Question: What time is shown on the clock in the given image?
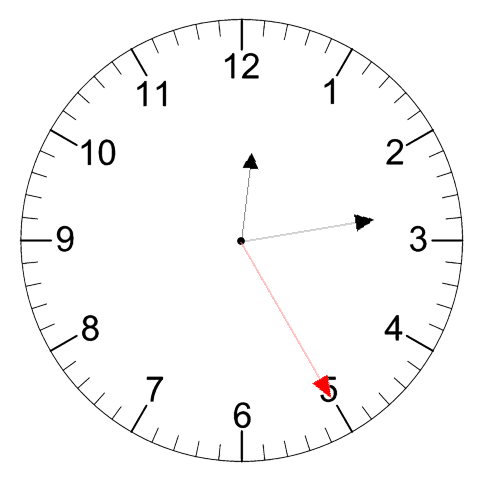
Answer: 12:13:25